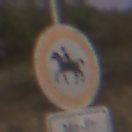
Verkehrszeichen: VerbotReiter
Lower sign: ZeitangabenMitBeschraenkungAufWochentage2
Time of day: Dawn
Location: Outdoor (RoadRail)
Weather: Clear
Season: NotSpecified
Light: Natural